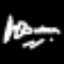
Label: airplane